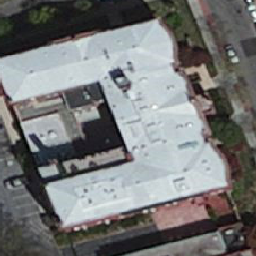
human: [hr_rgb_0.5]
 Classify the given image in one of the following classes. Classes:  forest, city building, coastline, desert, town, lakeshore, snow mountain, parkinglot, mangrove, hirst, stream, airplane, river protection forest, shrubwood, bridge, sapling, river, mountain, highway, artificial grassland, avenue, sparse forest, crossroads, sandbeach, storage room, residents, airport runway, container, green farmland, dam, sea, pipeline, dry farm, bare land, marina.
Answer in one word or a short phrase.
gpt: city building